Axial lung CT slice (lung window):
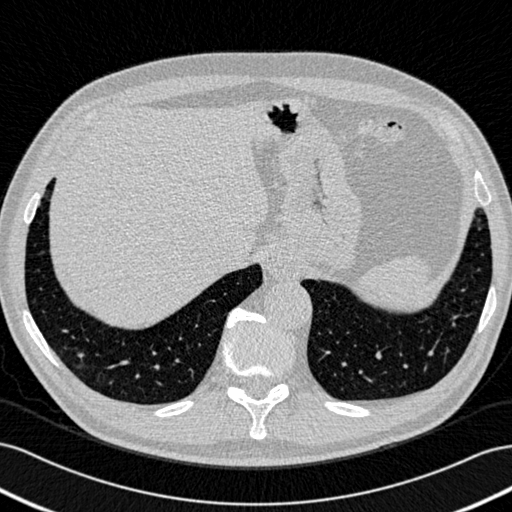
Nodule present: no